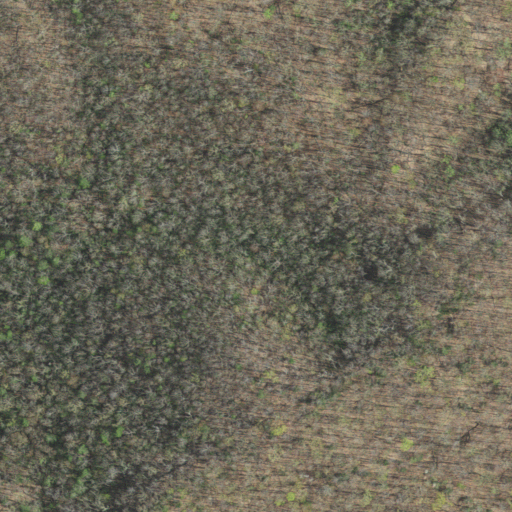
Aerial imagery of plain(s) in Virginia named Chestnut Flats containing deciduous forest and mixed forest